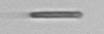
Label: fiber